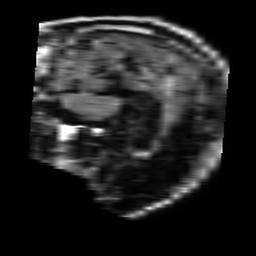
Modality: FLAIR
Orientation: sagittal
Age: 75
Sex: male
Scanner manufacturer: philips
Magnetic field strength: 1.5 T
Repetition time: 6 s
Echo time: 0.12 s